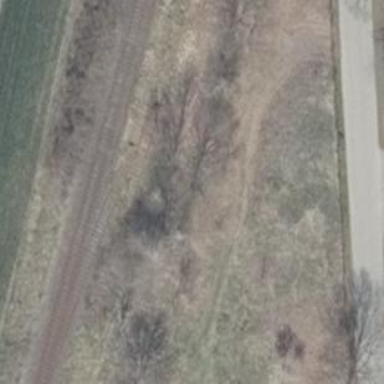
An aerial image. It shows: Disused railway yard.